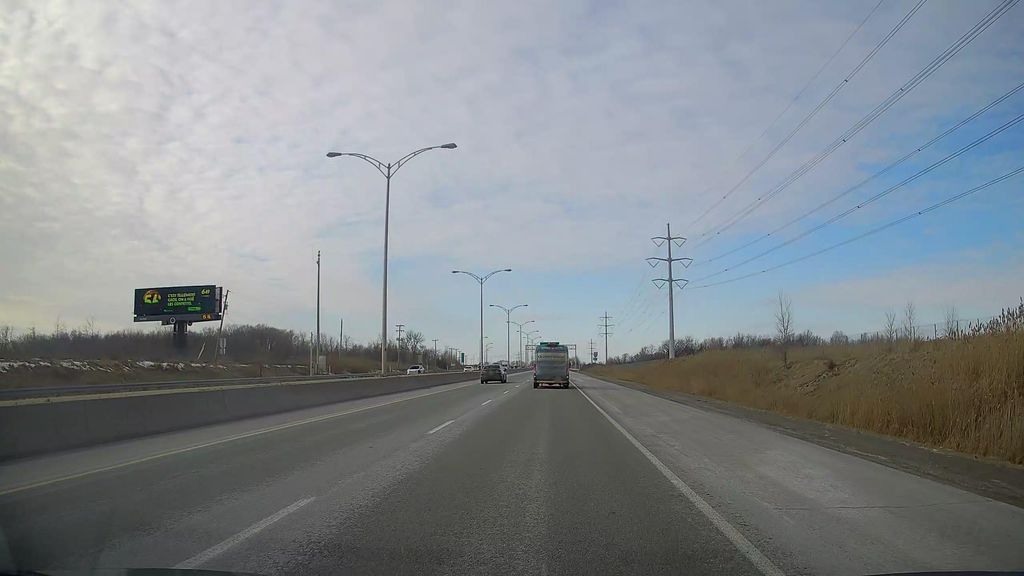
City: montreal